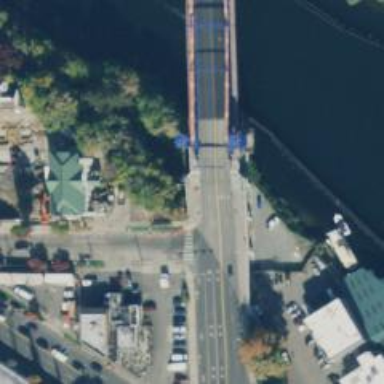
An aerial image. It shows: Footway bridge.